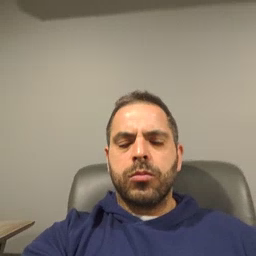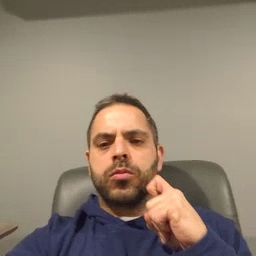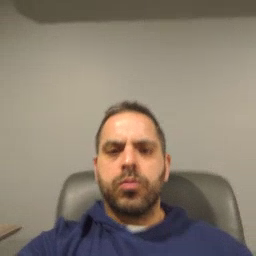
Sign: dry